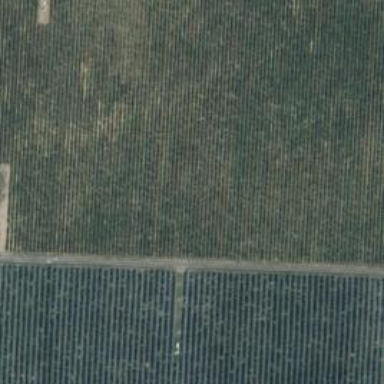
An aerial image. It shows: Vineyard growing grapes.